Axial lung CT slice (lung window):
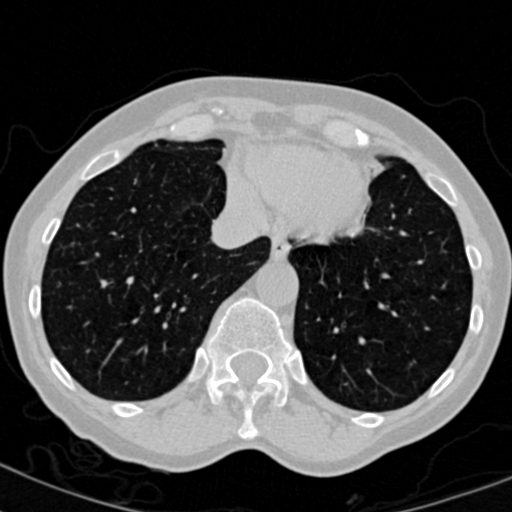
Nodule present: no